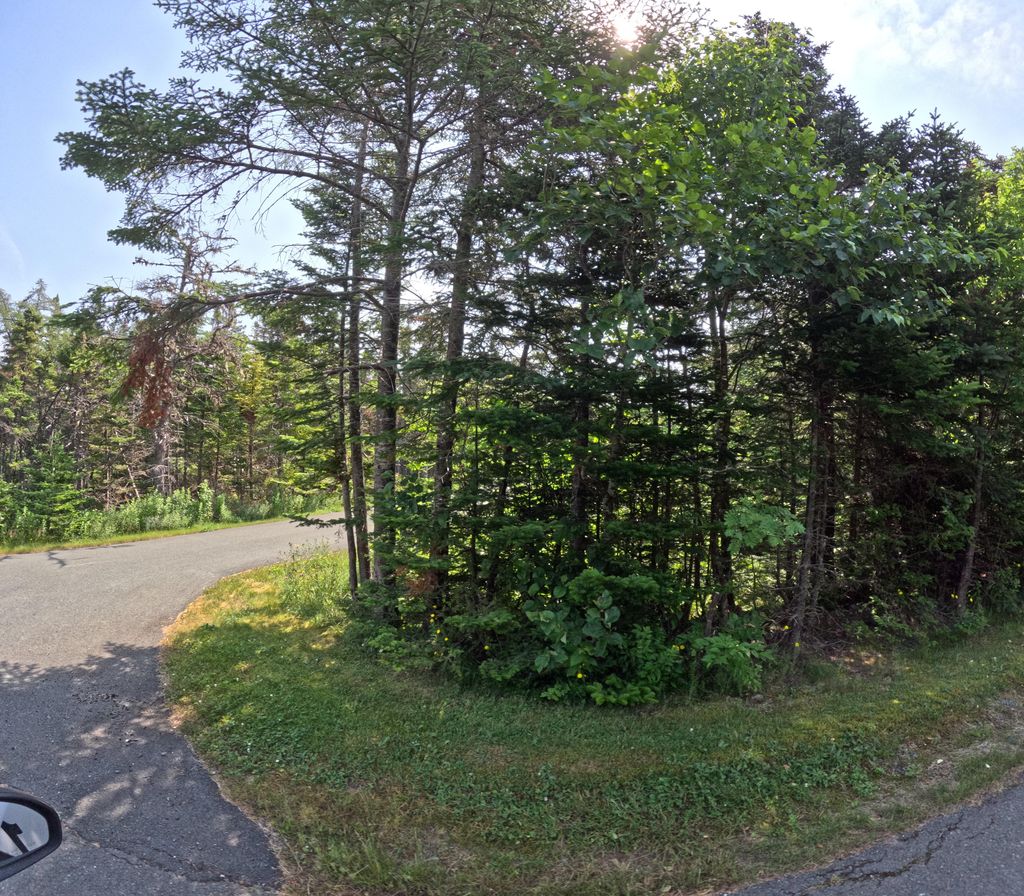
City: st_johns